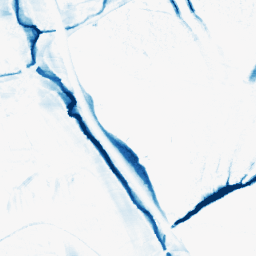
Category: morphological
Decomposition family: morphological_ellipse
Decomposition parameters: operation: closing
width: 10
height: 30
Upsampling method: quadratic
Upsampling parameters: scale: 8
Upsampling scale: 8